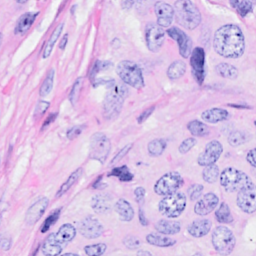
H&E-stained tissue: Breast